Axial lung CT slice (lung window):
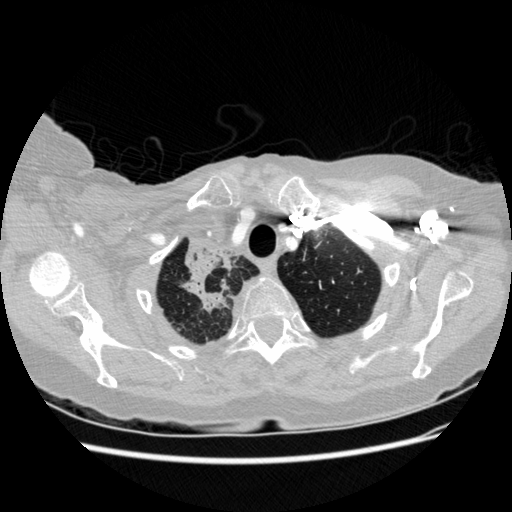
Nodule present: no